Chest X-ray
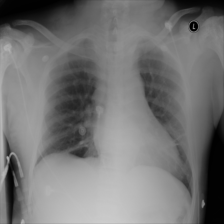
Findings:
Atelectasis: negative
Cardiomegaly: negative
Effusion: negative
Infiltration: negative
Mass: negative
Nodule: negative
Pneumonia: negative
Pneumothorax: negative
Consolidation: negative
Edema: negative
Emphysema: negative
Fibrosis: negative
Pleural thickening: negative
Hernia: negative